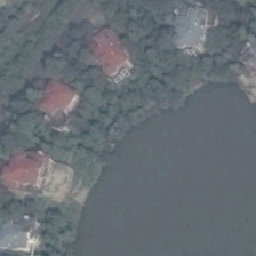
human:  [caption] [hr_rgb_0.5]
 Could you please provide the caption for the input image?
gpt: Surrounded by several house trees with red and blue roofs on the shore of the lake.

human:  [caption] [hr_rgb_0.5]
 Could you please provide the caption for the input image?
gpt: There are some houses by the lake with red and blue roofs.

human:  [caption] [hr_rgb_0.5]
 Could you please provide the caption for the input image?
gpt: six houses are situated at the bank of the this lake .

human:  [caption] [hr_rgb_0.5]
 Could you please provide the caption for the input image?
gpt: some flats in the forest is around a lake .

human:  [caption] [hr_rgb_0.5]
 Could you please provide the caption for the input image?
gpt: several buildings and many green trees are near a pond .